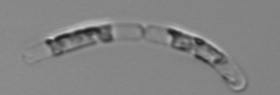
Label: Guinardia_striata